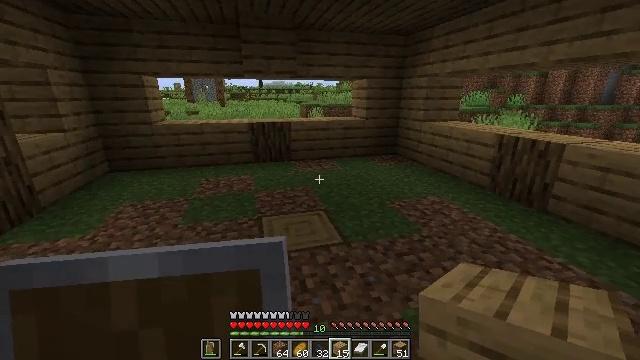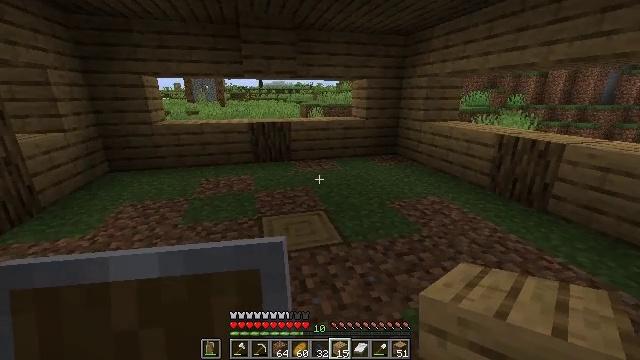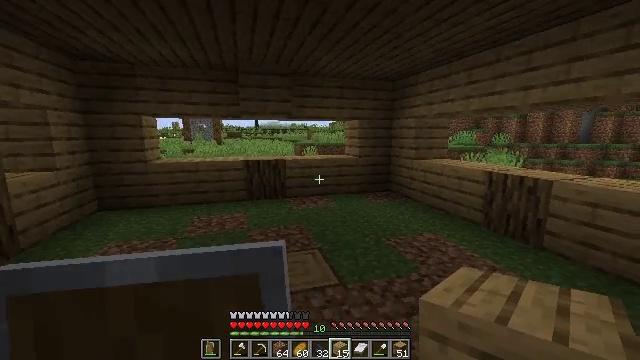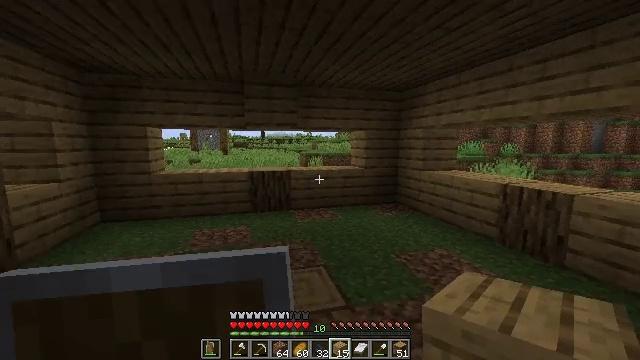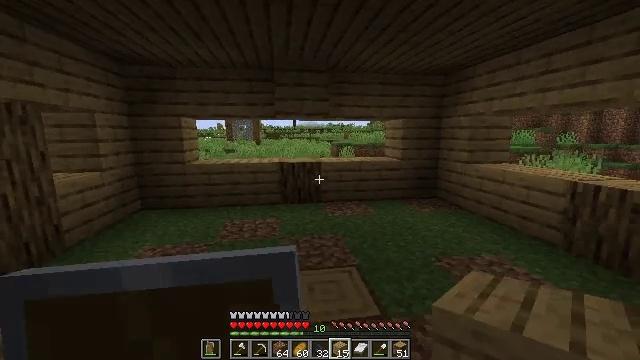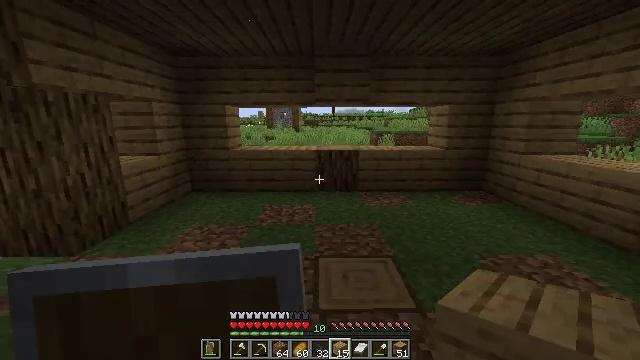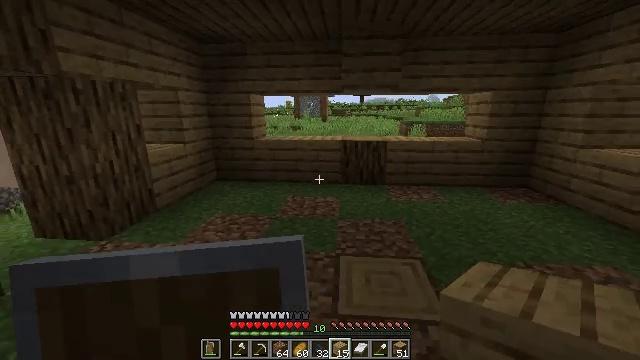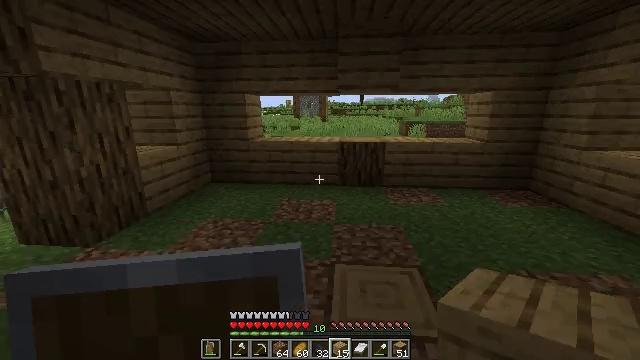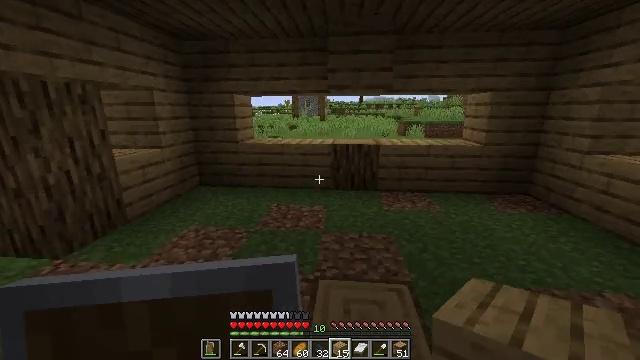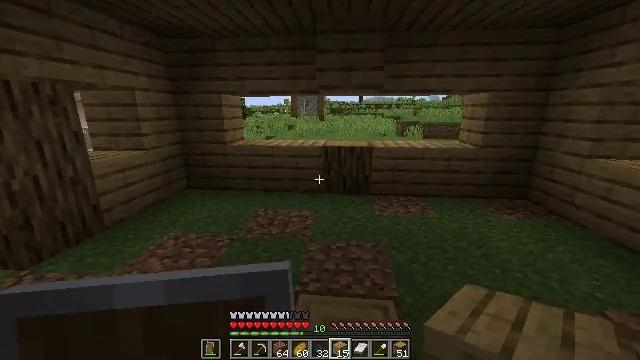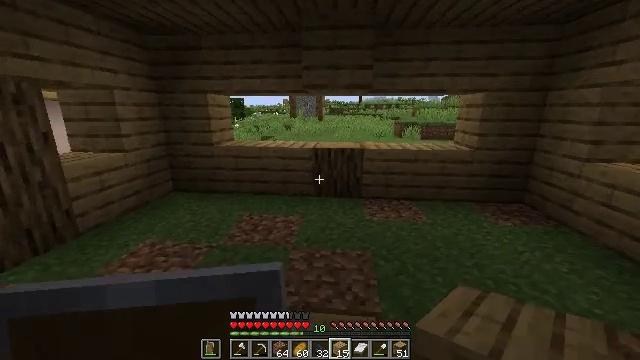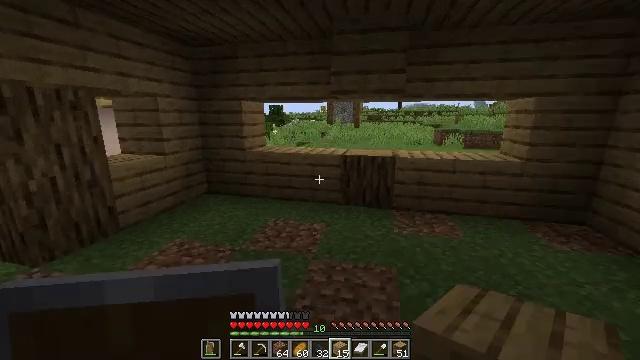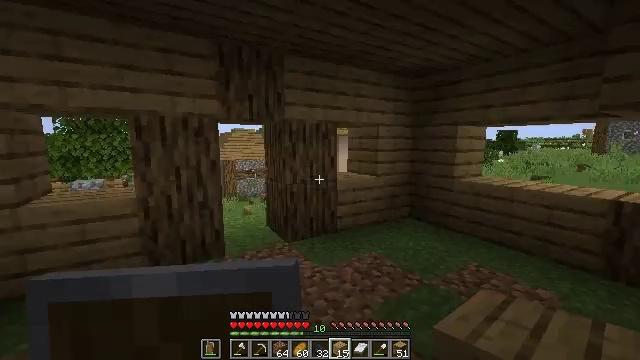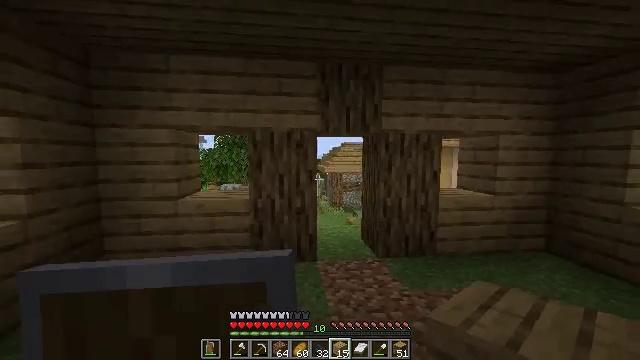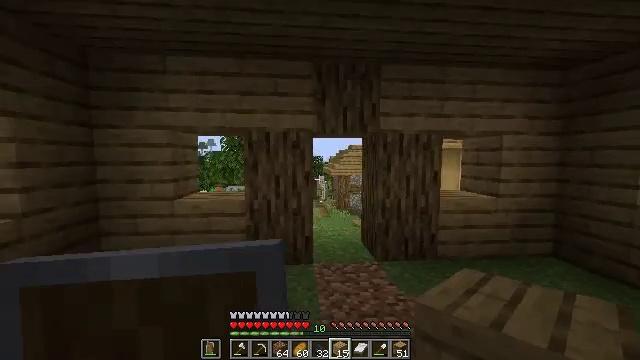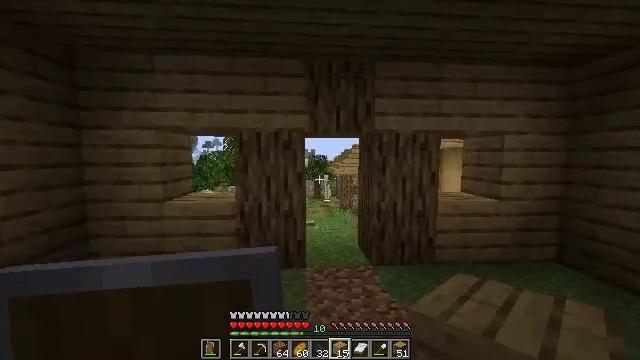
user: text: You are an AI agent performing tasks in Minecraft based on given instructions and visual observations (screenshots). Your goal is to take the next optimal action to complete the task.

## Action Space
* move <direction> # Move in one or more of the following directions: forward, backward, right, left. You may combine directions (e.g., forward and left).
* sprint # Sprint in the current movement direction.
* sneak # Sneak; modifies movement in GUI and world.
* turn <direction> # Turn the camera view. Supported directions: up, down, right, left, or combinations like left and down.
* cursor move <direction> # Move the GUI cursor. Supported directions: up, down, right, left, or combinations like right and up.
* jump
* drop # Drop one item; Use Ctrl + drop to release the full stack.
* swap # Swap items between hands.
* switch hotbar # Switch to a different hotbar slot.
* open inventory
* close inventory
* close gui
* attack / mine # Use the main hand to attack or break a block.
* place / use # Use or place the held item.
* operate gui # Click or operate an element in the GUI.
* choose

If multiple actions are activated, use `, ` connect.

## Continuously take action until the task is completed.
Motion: motion action
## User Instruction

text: Gather some oak planks.
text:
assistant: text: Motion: no_op
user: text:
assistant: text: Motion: move forward, turn right and up
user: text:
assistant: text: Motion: move forward, turn left and up
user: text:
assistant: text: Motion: move forward, turn left and down
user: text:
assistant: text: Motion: move forward, turn left and down
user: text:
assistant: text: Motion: move forward and move right, turn left and down
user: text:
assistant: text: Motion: move forward and move right
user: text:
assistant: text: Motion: move forward and move right
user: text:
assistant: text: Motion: move forward and move right
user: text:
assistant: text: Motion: move forward and move right
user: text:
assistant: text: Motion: move forward and move right, turn left and up
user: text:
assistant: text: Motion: move forward and move right, turn left and up
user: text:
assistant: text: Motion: move forward and move right, turn left and up
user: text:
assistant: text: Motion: move forward and move right, turn left
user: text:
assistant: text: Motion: move forward and move right, turn left
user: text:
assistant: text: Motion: move forward and move right
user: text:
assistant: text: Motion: move forward, turn left and up
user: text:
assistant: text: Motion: turn up
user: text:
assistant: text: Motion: turn right and up
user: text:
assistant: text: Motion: turn right and up
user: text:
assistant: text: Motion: turn right and up
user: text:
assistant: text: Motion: turn right and up
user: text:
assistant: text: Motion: turn right
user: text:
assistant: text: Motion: turn right
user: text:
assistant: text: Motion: move forward, turn right
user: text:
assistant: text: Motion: move forward
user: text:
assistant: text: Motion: move forward
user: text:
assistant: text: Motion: move forward
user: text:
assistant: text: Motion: move forward
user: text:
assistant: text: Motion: move forward